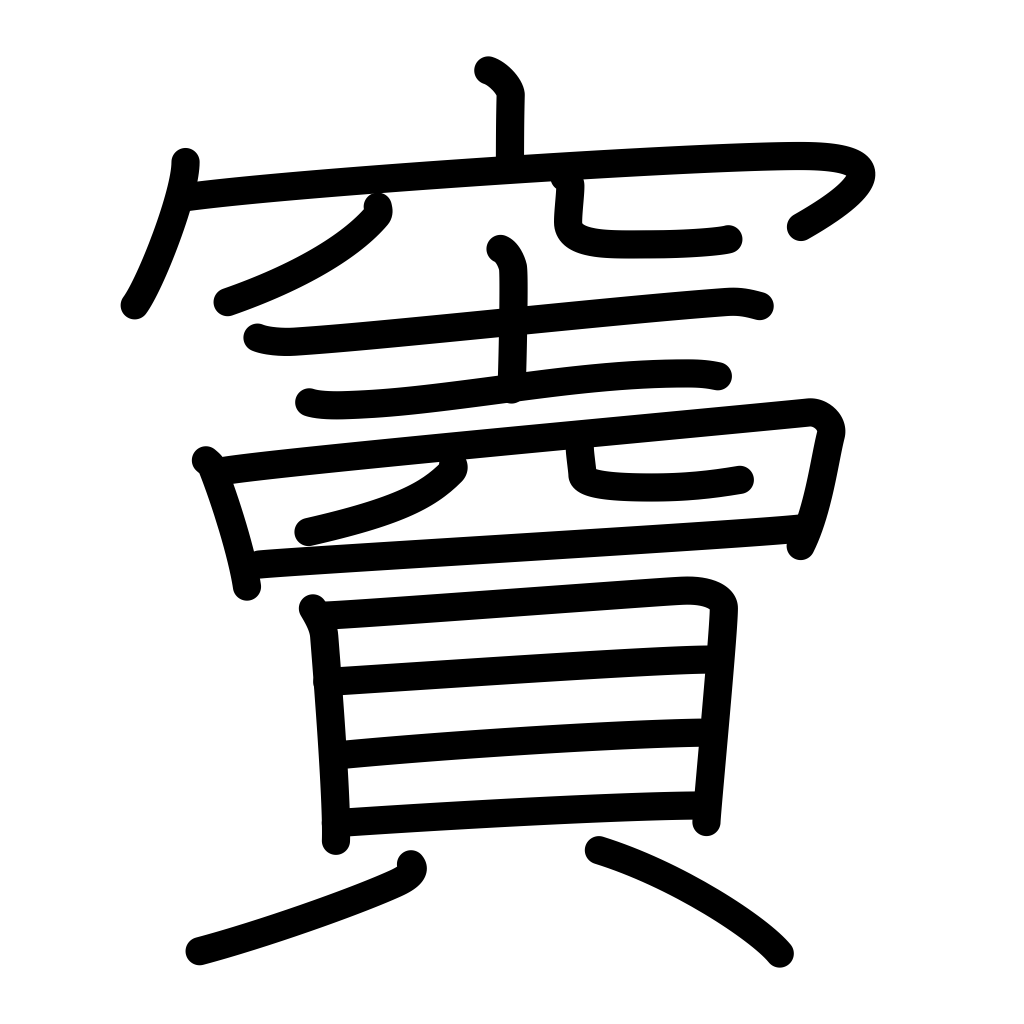
Meaning: hole, doorway, ditch